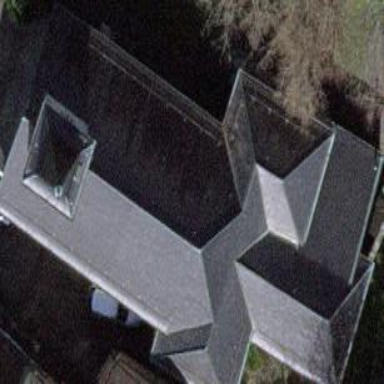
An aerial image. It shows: Church which is place of worship.